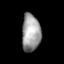
Tissue: lung
Cell type: Epithelial cells
Senescence score: 0.1955
Nuclear area (px): 684
Mean DAPI intensity: 156.906